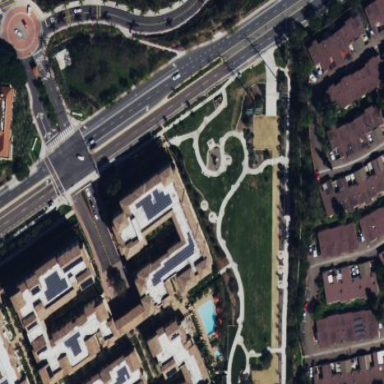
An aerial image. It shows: Park.